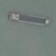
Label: civil